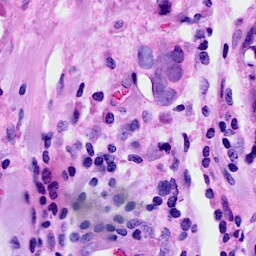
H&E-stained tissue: Breast